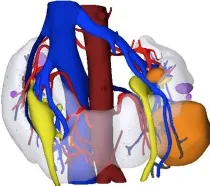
Hyperaccuracy three-dimensional (HA3D) virtual model of the two renal masses in a patient with a horseshoe kidney (HSK). The snapshots (A-E) show the anatomical relationships of the two renal masses (colored orange) with the extra- and intra-renal vascular (veins, in blue; arteries, in red) and urinary structures (in yellow). Simple renal cysts are colored violet. A linked video clip is available scanning the QR code on the right side of the image. For apple users: open the Camera app from your devices. Hold your device so that the QR code appears in the Camera app's viewfinder. Your device recognizes the QR code and shows a notification. Tap the notification to open the link associated with the QR code. For Android users: download a QR code scanner app and follow the above instructions.
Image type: radiology (ct)